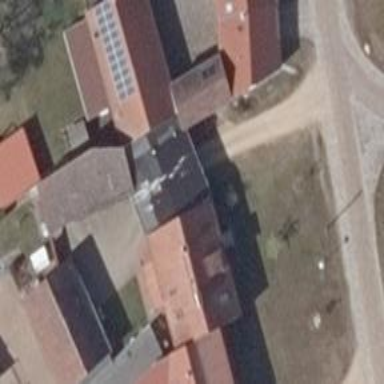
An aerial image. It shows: Building with gabled roof oriented along its structure.